Interaction volume radius: 5 \u00c5
Interaction volume height: 10 \u00c5
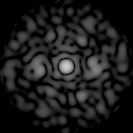
Disorder parameter: 0.8112